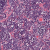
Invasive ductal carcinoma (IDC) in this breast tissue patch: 0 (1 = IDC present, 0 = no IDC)